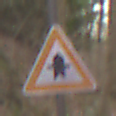
Verkehrszeichen: Vorfahrt
Umgebung: Outdoor, Nature
Tageszeit: Midday
Wetter: Overcast
Licht: Natural
Jahreszeit: Autumn
Kontrast: LowContrast